Question: I'm looking for the simplest way to achieve a type of layout that looks simple:

...but actually involves a lot of criteria, many of which involve non-trivial CSS issues:
1. Vertically centred content in a div...
2. ...where the content is of variable length (so distance from top and bottom can't be hard coded)...
3. ...where the div is inside a selection of floated divs...
4. ...where those divs have percentage widths to fill the screen on a responsive layout...
5. ...where there is a fixed pixel gap between each div...
6. ...where the divs have solid background colours or images and the background behind the divs isn't a known solid colour that can be re-applied
Various elements of this have been addressed in separate questions (for example <URL>, but I couldn't find anything combining them.
Simplest means:
1. As few HTML wrappers as possible
2. Minimal extra Javascript (none if possible)
3. Minimal CSS that needs to change when breakpoints change the number of divs on each row
4. Minimal code, quirks, or fragile CSS trickery (e.g. relying on browser quirks that could change in future)
5. Minimal cross browser issues (ideally, should work on IE8+ with minimal IE-specific markup)
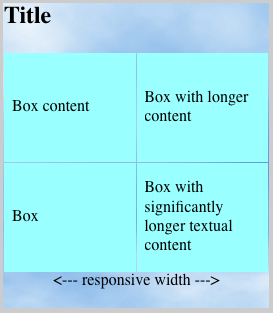
Answer: Here's the simplest I can come up with. Code snippet below. It's basically an existing method for vertically centring floats, putting the background on the middle wrapper, and setting fixed pixel gaps using padding on the outer wrapper rather than margins with 'box-sizing: border-box;'.
## JSBIN demo
1. Three HTML elements per block - which seems to be the minimum for any floated vertically centred content where the inner content doesn't have a known height.
2. No JS
3. Only the % width needs to change to change the number of blocks per line
4. If the text content is too big for the div, the div expands slightly without breaking the layout - overflow: hidden; can be applied if this is undesirable
5. Works on IE8 with no issues (fails on IE7 if any poor souls still need to support IE7)
'''
.box-outer {
box-sizing: border-box;
float: left;
/* editable */
width: 50%;
height: 110px;
padding: 1px 1px 0px 0px; /* sets gap */
/* Padding does't collapse like margins - 1px all round gives 2px gaps */
}
.box {
width: 100%;
height: 100%;
box-sizing: border-box;
display: table; /* height doesn't fill without display: table */
/* editable: */
background: #99ffff;
padding: 8px;
}
.box-inner {
vertical-align: middle;
display: table-cell;
}
.boxes-container {
padding: 0px 0px 1px 1px; /* opposite of each box's padding */
/* editable: */
background: #ffffff url('http://freedesignfile.com/upload/2012/10/sky_clouds_03.jpg');
}
'''
'''
<div class="boxes-container clearfix">
<h2> Title </h2>
<div class="box-outer">
<div class="box">
<div class="box-inner">
Box content
</div>
</div>
</div>
<div class="box-outer">
<div class="box">
<div class="box-inner">
Box with longer content
</div>
</div>
</div>
<div class="box-outer">
<div class="box">
<div class="box-inner">
Box
</div>
</div>
</div>
<div class="box-outer">
<div class="box">
<div class="box-inner">
Box with significantly longer textual content
</div>
</div>
</div>
<br/>
<p style="text-align: center;"> <--- responsive width ---> </p>
</div>
'''